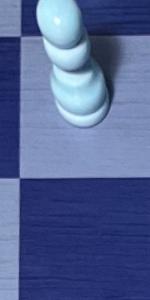
Label: Empty